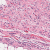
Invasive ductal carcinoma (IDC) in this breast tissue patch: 1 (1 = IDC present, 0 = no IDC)